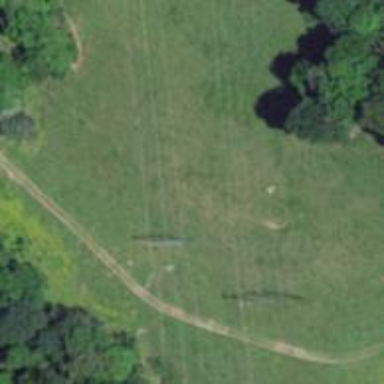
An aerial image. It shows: Power pole.